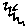
Label: zigzag